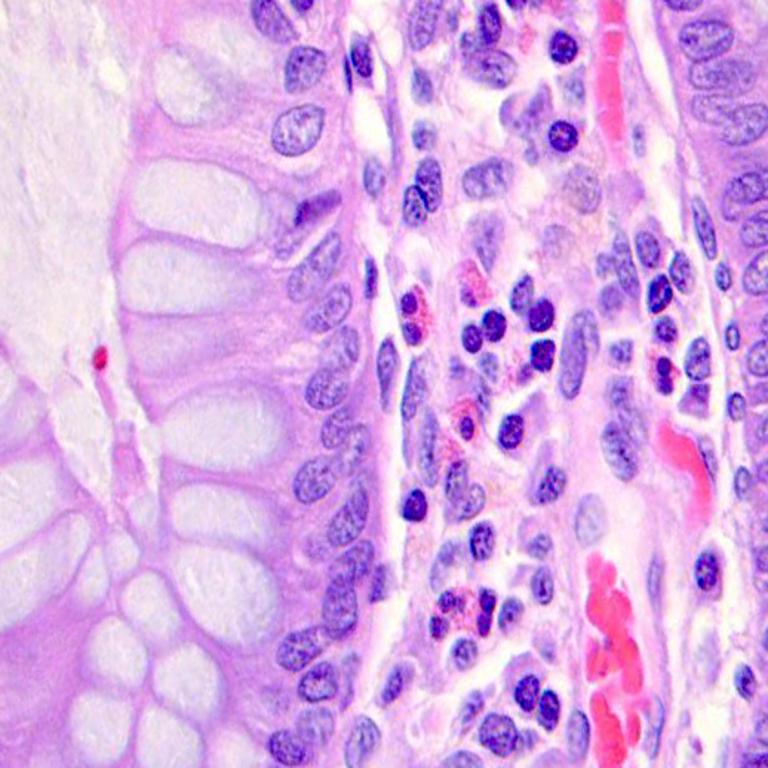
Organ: colon
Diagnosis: benign